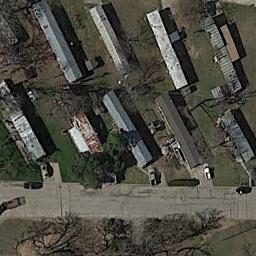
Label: mobile_home_park